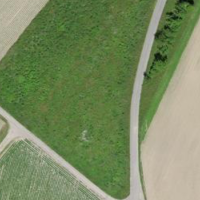
EUNIS habitat code: 52
Species observed at this site:
Daucus carota